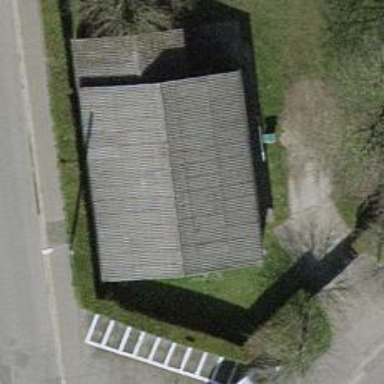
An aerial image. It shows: Hut.